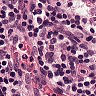
Metastatic tissue present: no